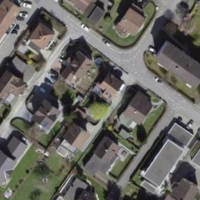
EUNIS habitat code: 54
Species observed at this site:
Hemerocallis fulva
Circaea lutetiana
Matteuccia struthiopteris